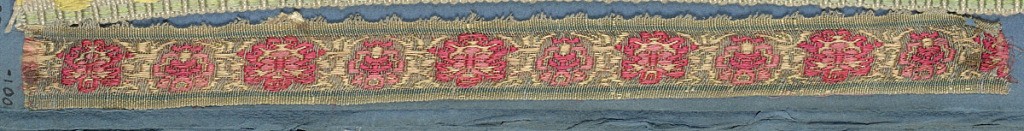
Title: Trimming
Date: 19th century
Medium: silk Technique: woven
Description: Trimming fragment in a design of conventionalized flowers and leaves in red, pink and tan; one picot edge.